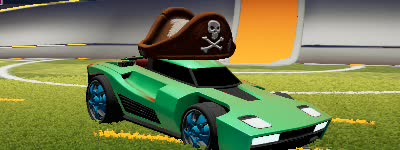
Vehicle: breakout